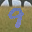
Label: 9